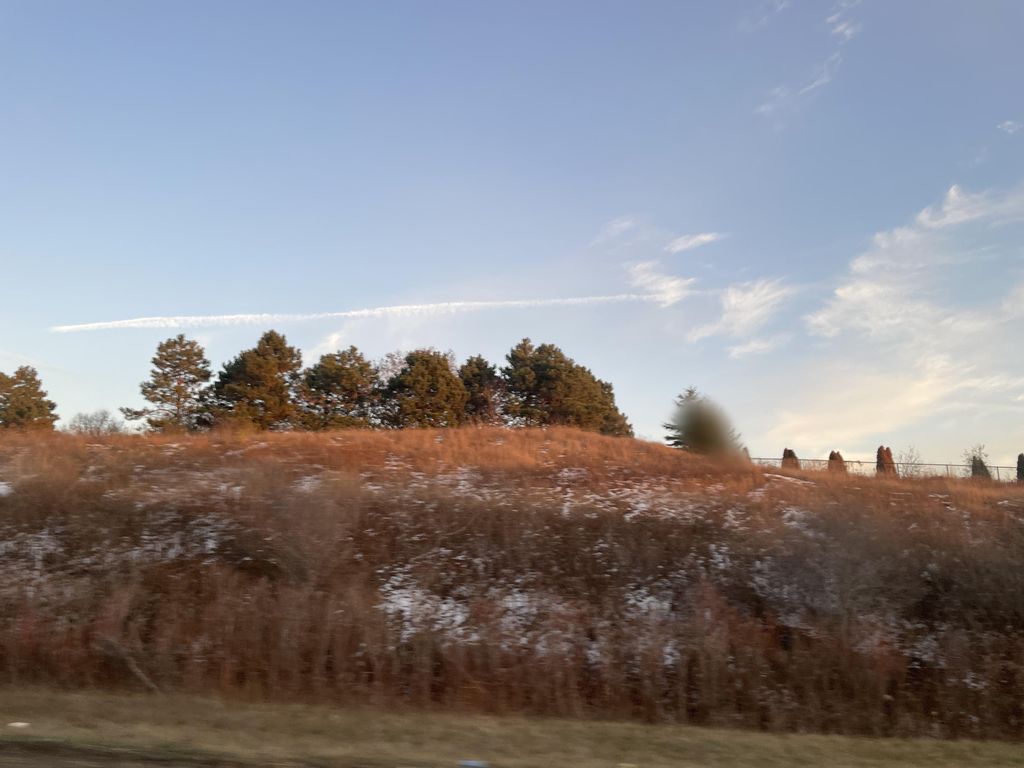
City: kitchener-waterloo